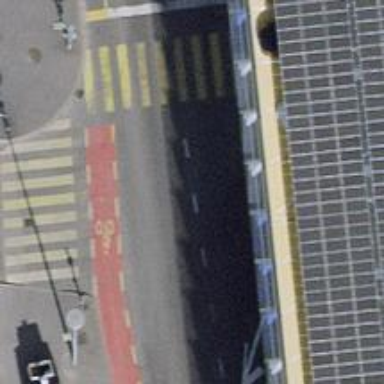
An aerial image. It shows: Road with traffic signals.